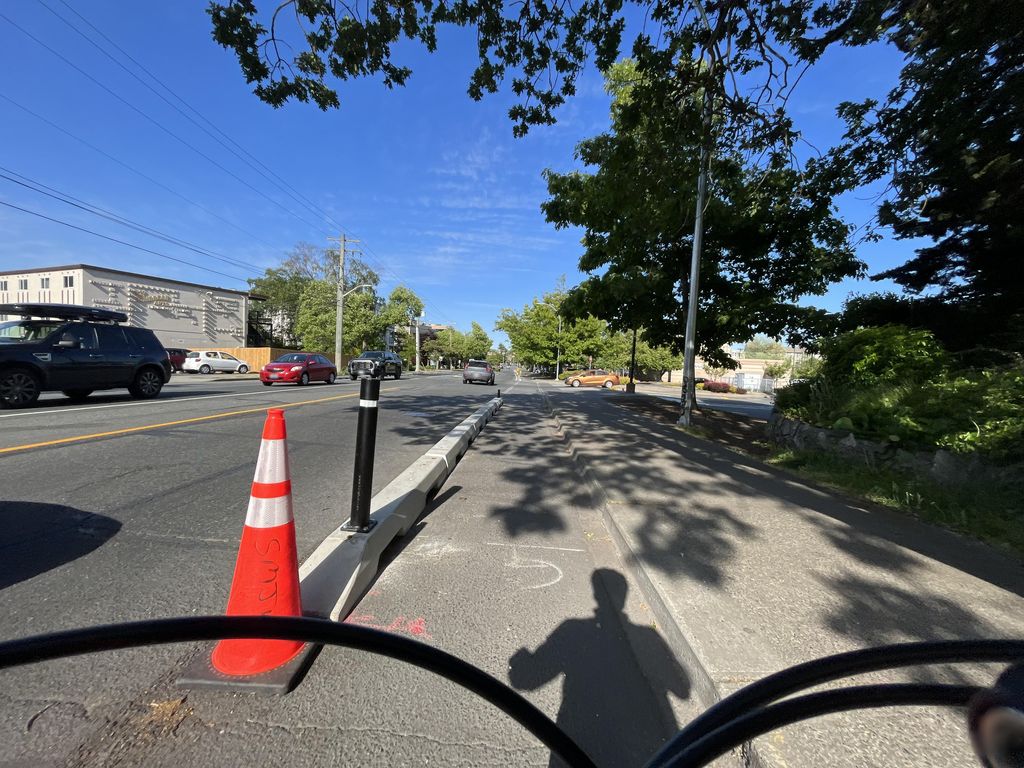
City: victoria